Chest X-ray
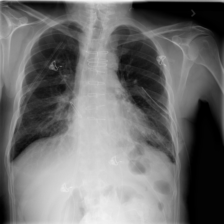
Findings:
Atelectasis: negative
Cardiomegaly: negative
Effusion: negative
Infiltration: negative
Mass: negative
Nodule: negative
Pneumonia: negative
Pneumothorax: positive
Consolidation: negative
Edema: negative
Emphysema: negative
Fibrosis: negative
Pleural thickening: negative
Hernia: negative